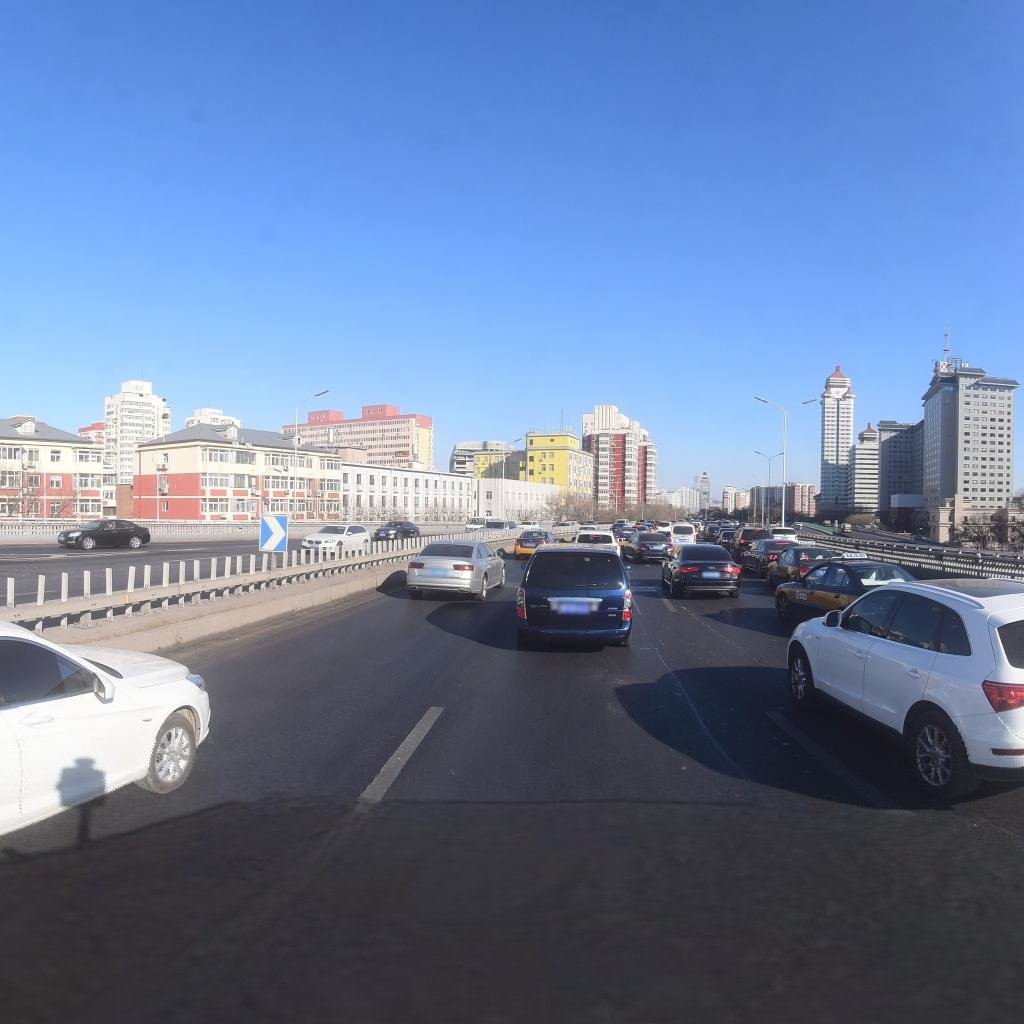
Region: Xicheng
Road damage annotations: longitudinal patch